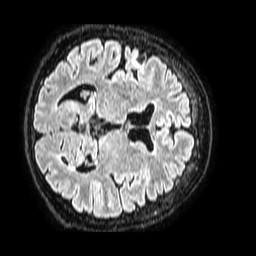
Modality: FLAIR
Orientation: axial
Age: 56
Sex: female
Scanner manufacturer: philips
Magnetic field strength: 1.5 T
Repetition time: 4.8 s
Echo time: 0.3 s